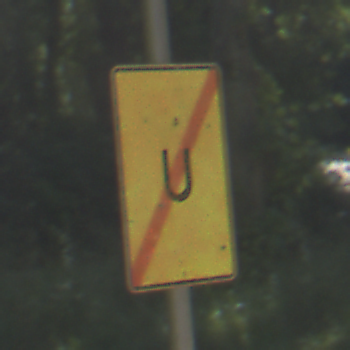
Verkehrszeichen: EndeUmleitung
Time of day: Midday
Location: Outdoor (RoadRail)
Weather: Clear
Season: NotSpecified
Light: Natural